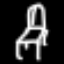
Label: chair